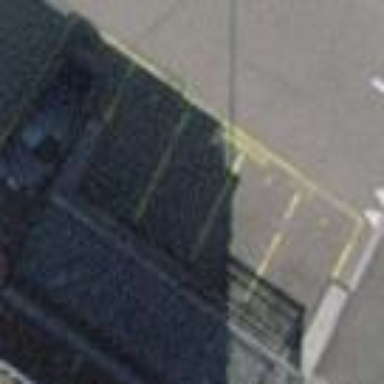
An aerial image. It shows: Street-side parking area.